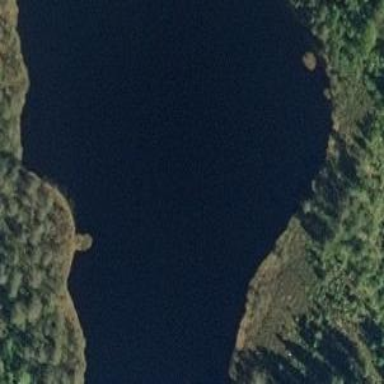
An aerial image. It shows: Serene lake surrounded by nature.